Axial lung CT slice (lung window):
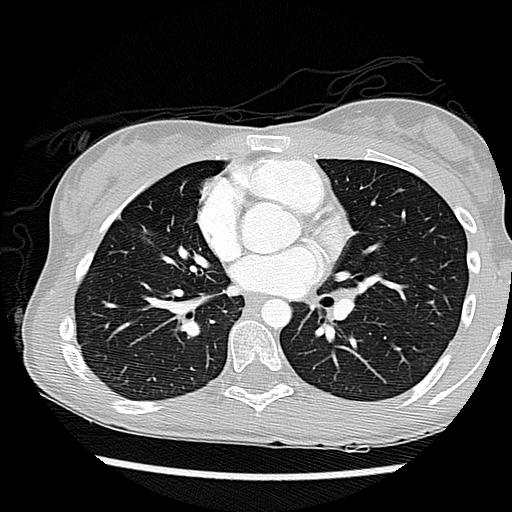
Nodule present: no